Field crop: tomato
Growth stage: 1
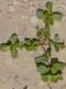
Species: portulaca